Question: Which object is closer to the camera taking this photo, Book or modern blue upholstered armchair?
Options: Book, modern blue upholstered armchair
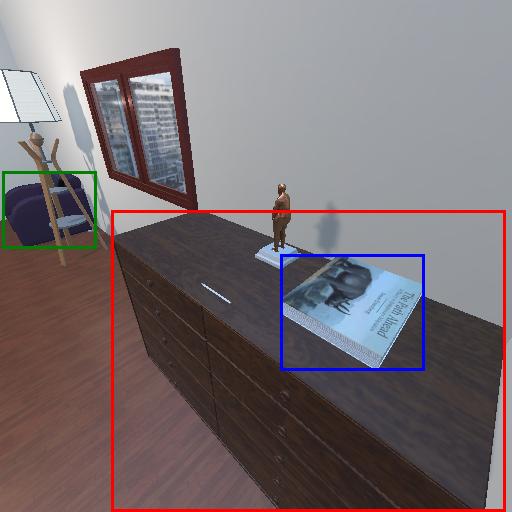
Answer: Book